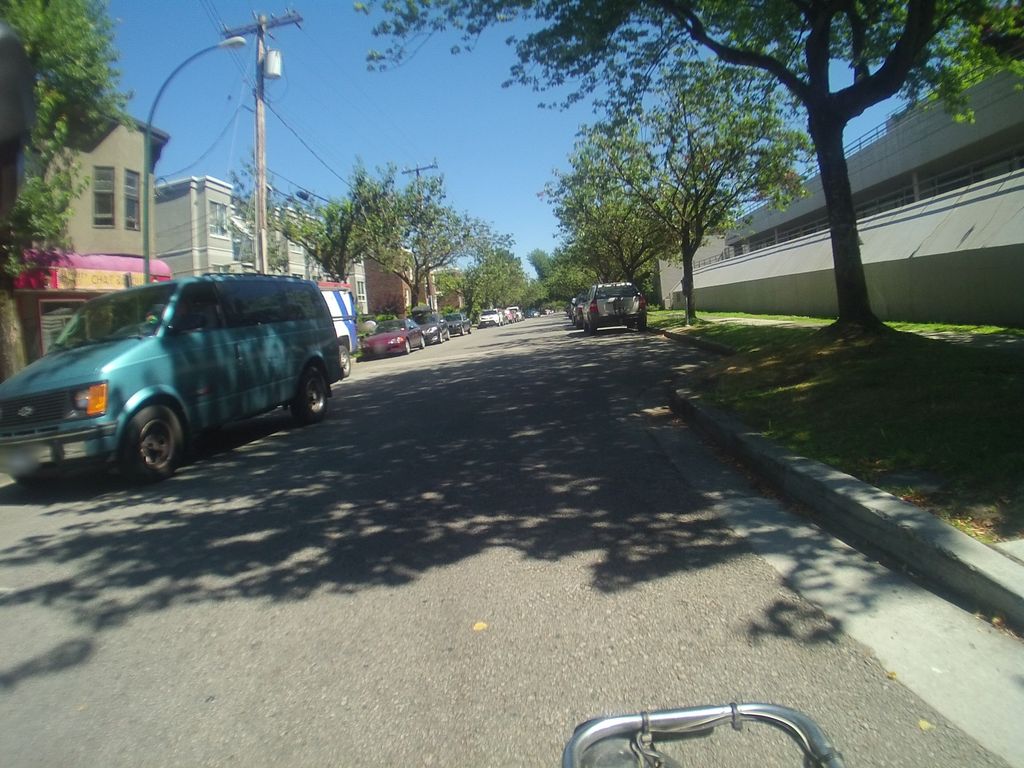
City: vancouver